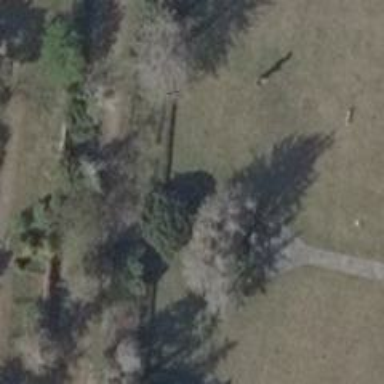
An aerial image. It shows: Historic memorial.